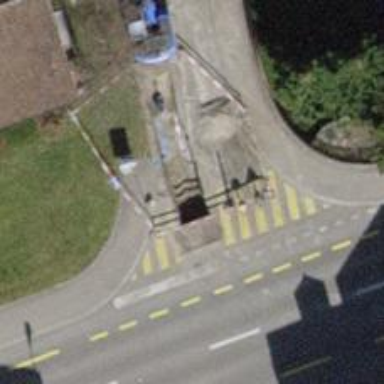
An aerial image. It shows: Zebra crossing on the road.